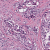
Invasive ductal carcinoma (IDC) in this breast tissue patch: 1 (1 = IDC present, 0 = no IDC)